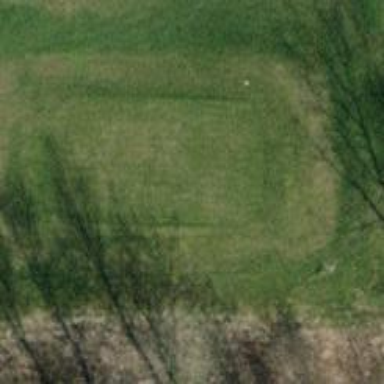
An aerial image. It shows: Golf tee on grassy land.